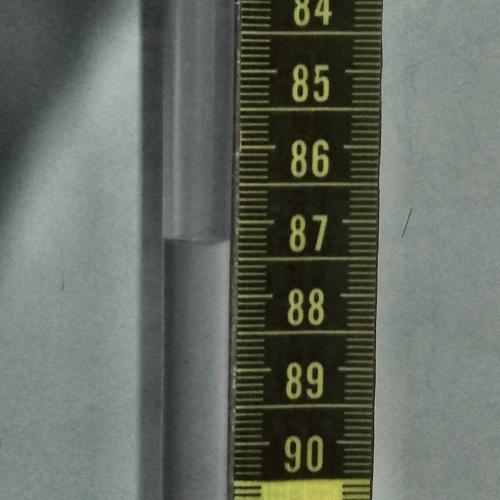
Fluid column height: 87.3 cm